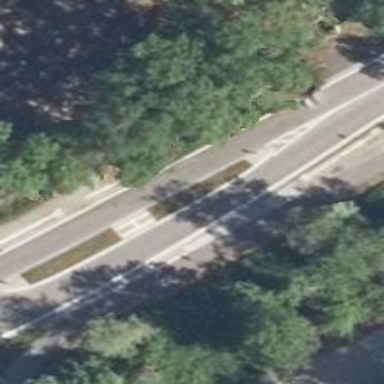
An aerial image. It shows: Unmarked crossing with pedestrian island.